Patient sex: M
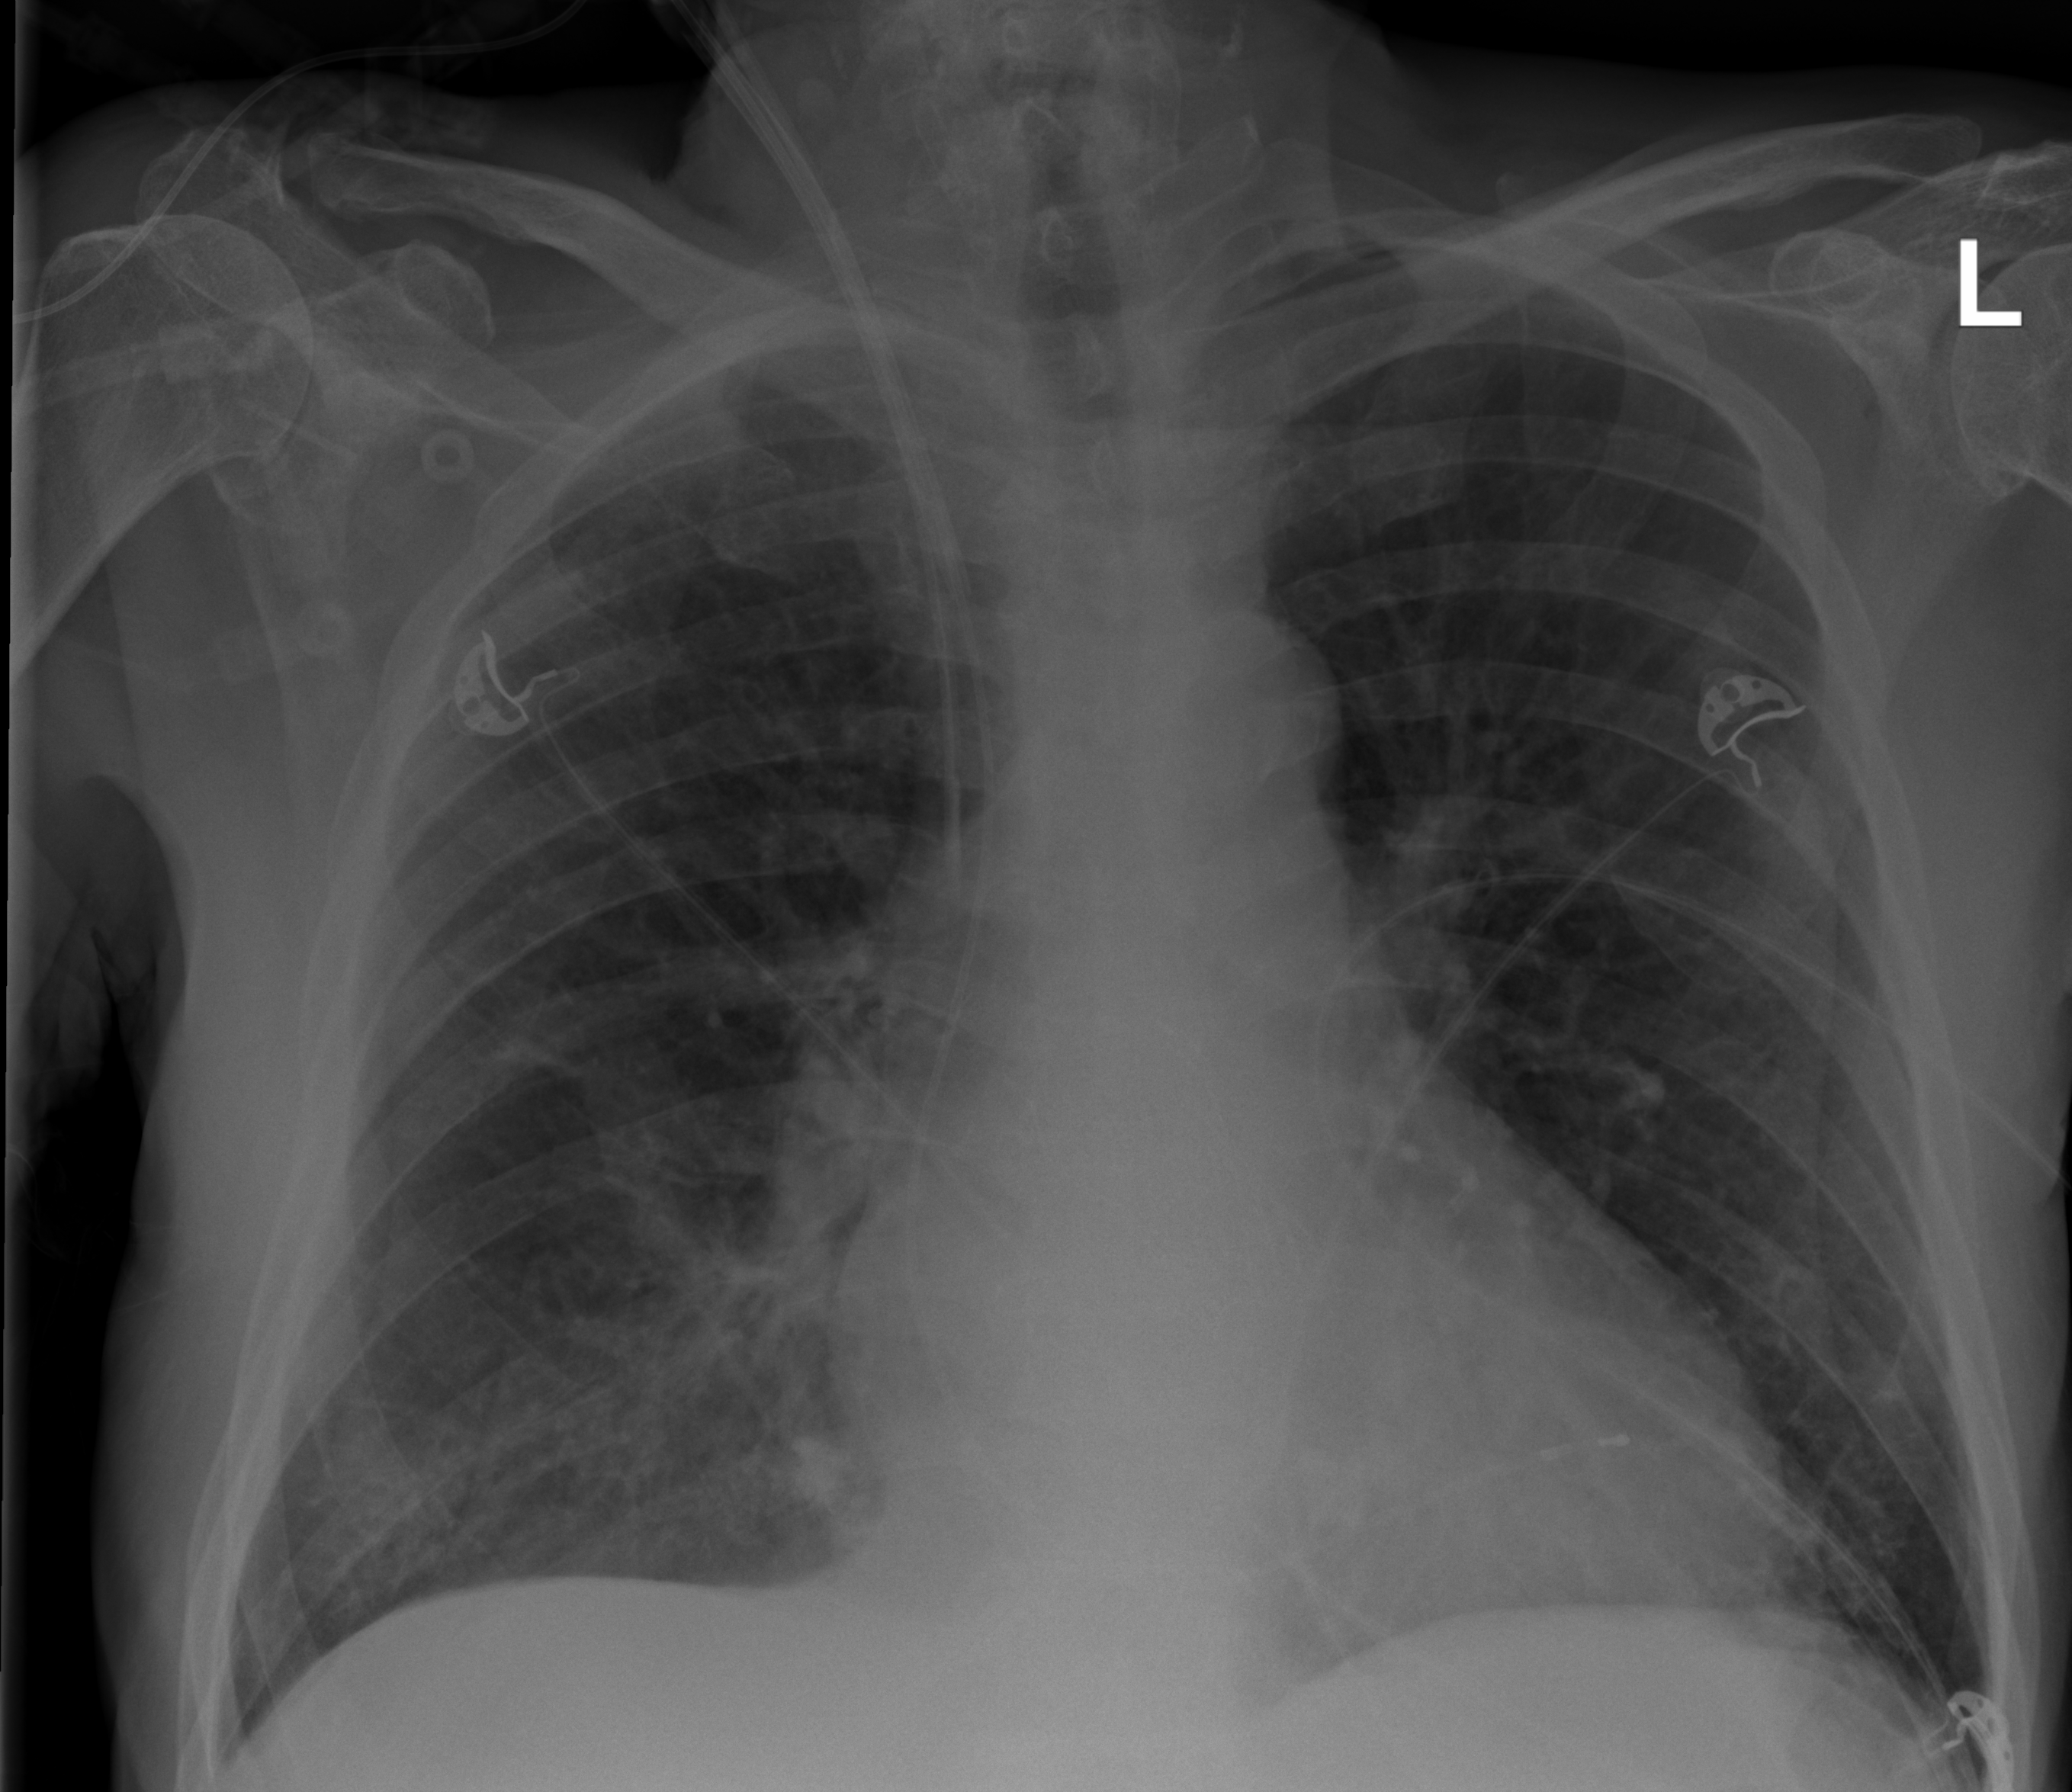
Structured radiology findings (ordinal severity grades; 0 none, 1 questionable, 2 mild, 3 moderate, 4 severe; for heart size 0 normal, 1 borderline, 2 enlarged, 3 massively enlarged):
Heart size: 1
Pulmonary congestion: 0
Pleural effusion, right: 0
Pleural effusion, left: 0
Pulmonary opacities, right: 0
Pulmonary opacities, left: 0
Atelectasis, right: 0
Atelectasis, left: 0